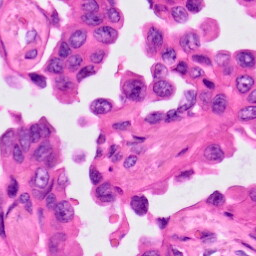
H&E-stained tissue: Lung